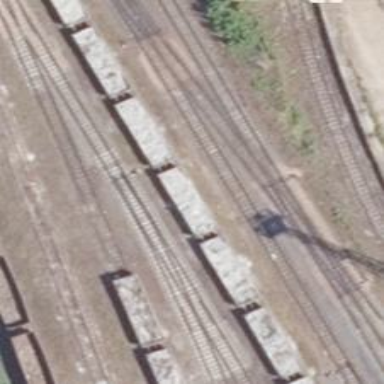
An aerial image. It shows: Railway switch.